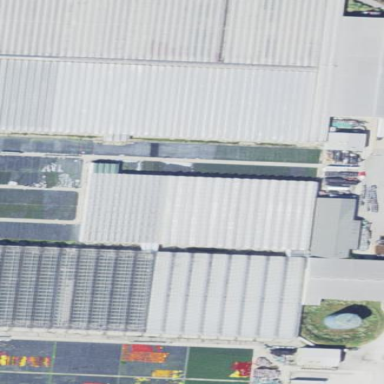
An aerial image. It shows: Area dedicated to greenhouse horticulture.